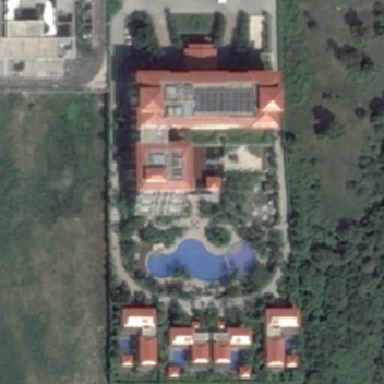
Many green trees are around some red building in the pool .